Field crop: tomato
Growth stage: 2
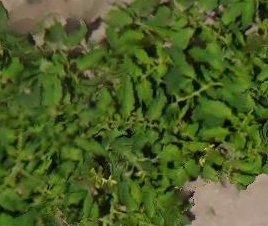
Species: tomato